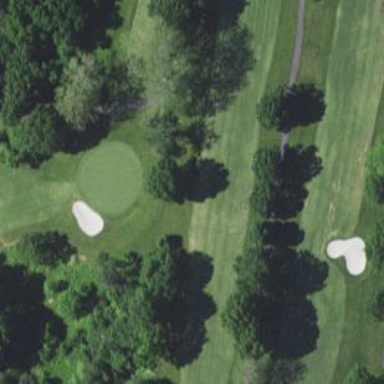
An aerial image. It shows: Area with grass used as rough in golf course.